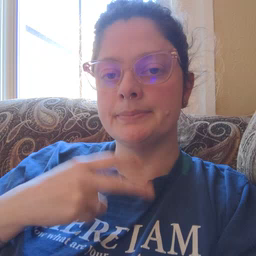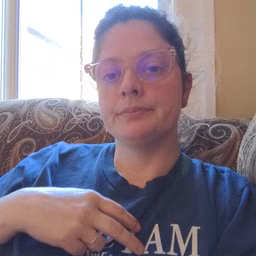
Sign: black